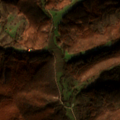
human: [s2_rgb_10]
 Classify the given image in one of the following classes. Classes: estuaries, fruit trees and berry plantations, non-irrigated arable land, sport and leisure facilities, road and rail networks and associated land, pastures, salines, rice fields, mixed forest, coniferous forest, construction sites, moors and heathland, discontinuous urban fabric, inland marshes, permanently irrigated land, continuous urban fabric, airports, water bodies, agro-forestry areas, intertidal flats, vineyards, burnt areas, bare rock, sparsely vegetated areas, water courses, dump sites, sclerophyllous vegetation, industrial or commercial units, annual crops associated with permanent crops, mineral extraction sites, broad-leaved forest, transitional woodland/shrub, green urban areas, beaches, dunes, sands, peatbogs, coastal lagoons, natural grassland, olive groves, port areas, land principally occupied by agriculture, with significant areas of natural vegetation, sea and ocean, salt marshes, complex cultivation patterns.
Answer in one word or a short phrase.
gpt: land principally occupied by agriculture, with significant areas of natural vegetation, broad-leaved forest